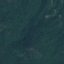
Land use / land cover: Forest